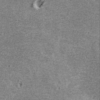
Label: not_dusty